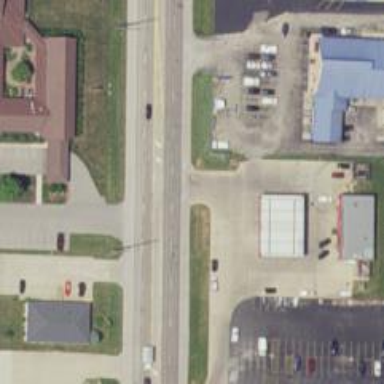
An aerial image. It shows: Fuel station.